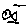
Label: fish